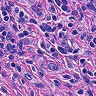
Metastatic tissue present: yes